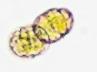
Label: Margalefidinium